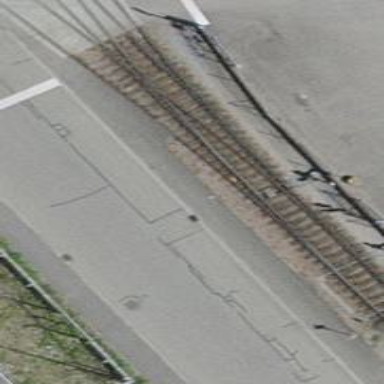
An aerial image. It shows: Railway switch.